Question: I have a UITableView controller, UITableView xib, and two UITableViewCell subclasses with there xib's. I dragged out an individual cell for each xib. My first cell's height is 115 and my other cell has the default height. When cellForRowAtIndexPath is called in my controller I have a conditional statement that sets the first row to my bigger cell. Every row after that is set to my other cell. Even thought the bigger cells are being rendered, the default cells are not recognizing the fact that the first cell is bigger than the default, and therefor the default cells are overlapping the bigger cell. I set a distanceLabel outlet at the bottom of my bigger cell to show you what I mean:

The 2.3 miles is part of the first cell.
'''
- (void)viewDidLoad
{
[super viewDidLoad];
// load the cell nib
UINib *nib = [UINib nibWithNibName:@"CustomViewCell" bundle:nil];
UINib *bigNib = [UINib nibWithNibName:@"BigCell" bundle:nil];
//Register the nib
[[self tableView] registerNib:nib forCellReuseIdentifier:@"CustomViewCell"];
[[self tableView] registerNib:bigNib forCellReuseIdentifier:@"BigCell"];
}
- (UITableViewCell *)tableView:(UITableView *)tableView
cellForRowAtIndexPath:(NSIndexPath *)indexPath
{
if (indexPath.row == 0) {
BigCell *cell = [tableView dequeueReusableCellWithIdentifier:@"BigCell"];
NSString *title = [self.frontList objectAtIndex:indexPath.row];
[[cell nameLabel] setText:title];
[[cell distanceLabel] setText:@"2.3 miles"];
return cell;
} else {
CustomFrontCell *cell = [tableView dequeueReusableCellWithIdentifier:@"CustomViewCell"];
NSString *titles = [self.frontList objectAtIndex:indexPath.row];
[[cell nameLabel] setText:titles];
return cell;
}
}
'''
How can I make these cells render with the correct spacing and height?
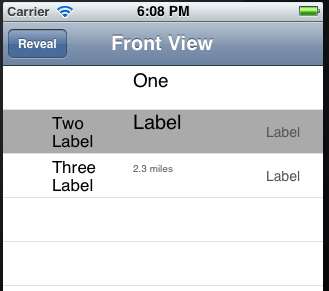
Answer: You can use UITableViewDelegate method <URL> to control height.